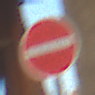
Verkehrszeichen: VerbotDerEinfahrt
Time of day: SunriseSunset
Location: Roofed (Suburban)
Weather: Clear
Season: NotSpecified
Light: Natural